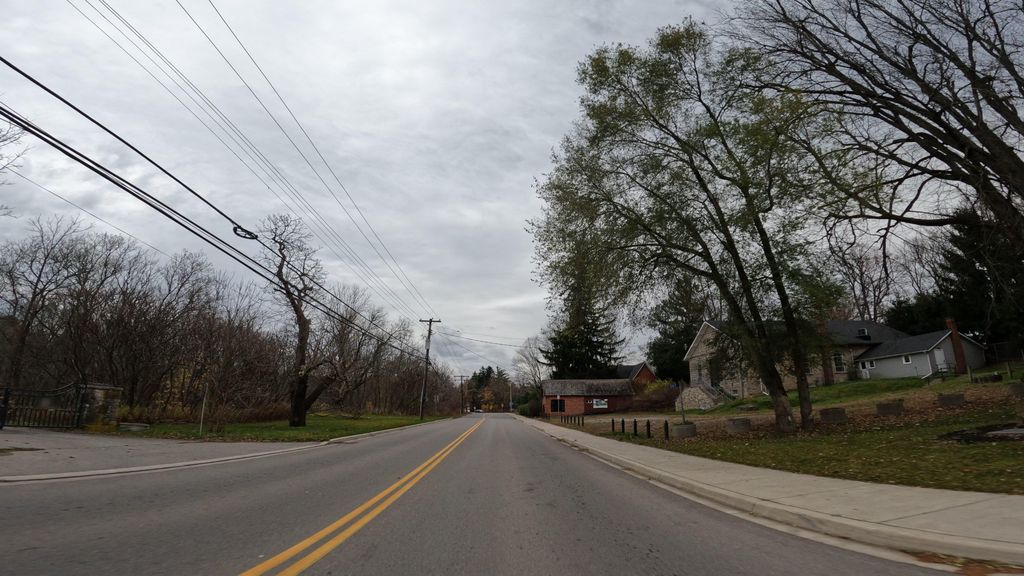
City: hamilton